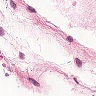
Metastatic tissue present: no